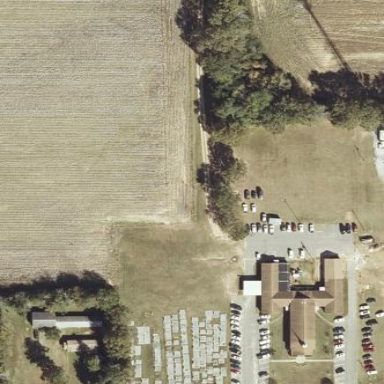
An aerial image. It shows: Cemetery.